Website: macys
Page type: customer-info-address
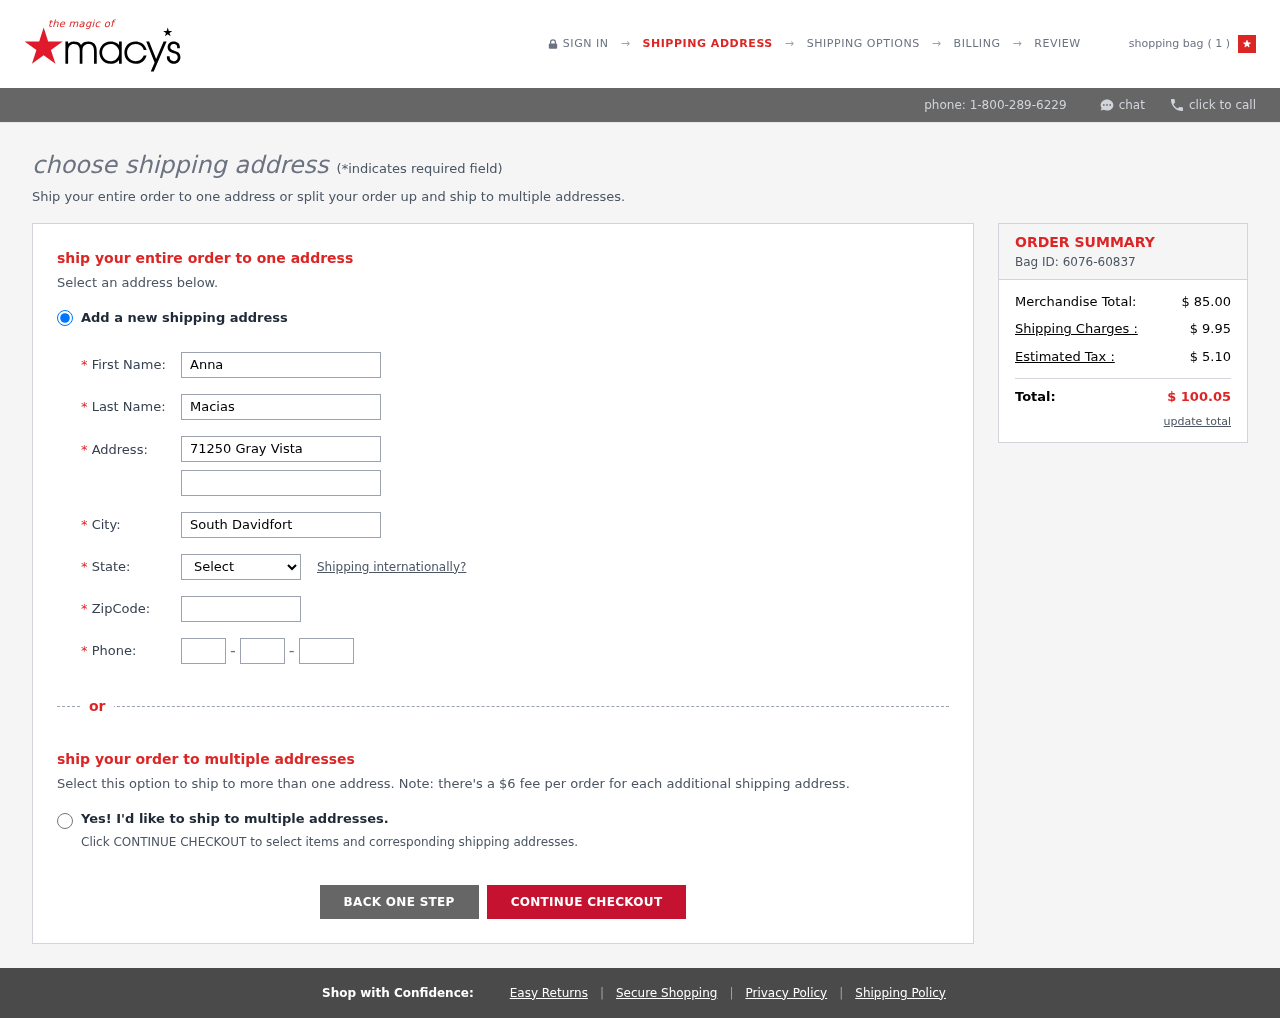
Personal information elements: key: PII_CITY
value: South Davidfort
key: PII_FIRSTNAME
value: Anna
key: PII_LASTNAME
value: Macias
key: PII_PHONE_AREA
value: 351
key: PII_PHONE_PREFIX
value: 627
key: PII_PHONE_SUFFIX
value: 6128
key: PII_POSTCODE
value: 94072
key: PII_STATE_ABBR
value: MA
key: PII_STREET
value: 71250 Gray Vista
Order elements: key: ORDER_NUM_ITEMS
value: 1
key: ORDER_ID
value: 6076-60837
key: ORDER_SUBTOTAL
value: $ 85.00
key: ORDER_SHIPPING_COST
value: $ 9.95
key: ORDER_TAX
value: $ 5.10
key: ORDER_TOTAL
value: $ 100.05